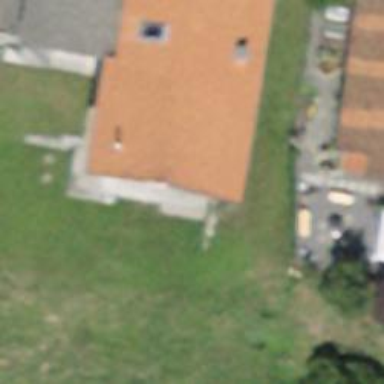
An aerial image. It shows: Residential building with gabled roof.